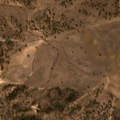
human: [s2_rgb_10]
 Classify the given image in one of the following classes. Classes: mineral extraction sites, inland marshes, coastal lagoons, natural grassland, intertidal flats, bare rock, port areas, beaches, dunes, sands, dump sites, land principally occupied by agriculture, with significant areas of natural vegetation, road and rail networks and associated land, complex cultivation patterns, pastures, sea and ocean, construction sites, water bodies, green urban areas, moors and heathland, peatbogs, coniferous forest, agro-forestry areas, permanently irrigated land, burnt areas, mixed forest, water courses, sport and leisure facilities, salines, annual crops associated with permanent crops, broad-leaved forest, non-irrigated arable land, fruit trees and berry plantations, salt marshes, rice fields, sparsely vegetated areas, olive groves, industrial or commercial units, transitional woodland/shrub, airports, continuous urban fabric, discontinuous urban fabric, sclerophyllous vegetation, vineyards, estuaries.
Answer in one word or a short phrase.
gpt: non-irrigated arable land, pastures, agro-forestry areas